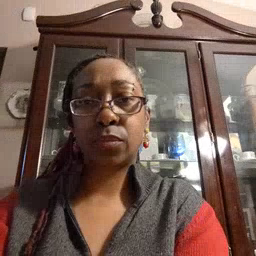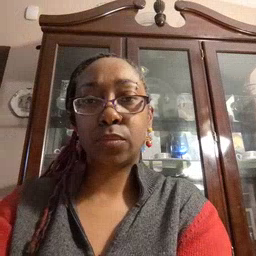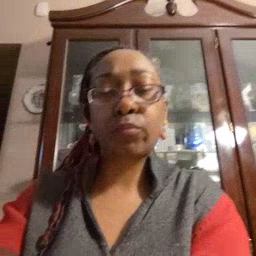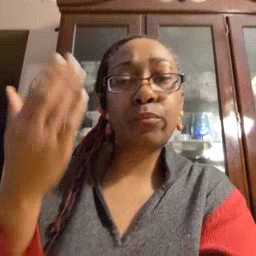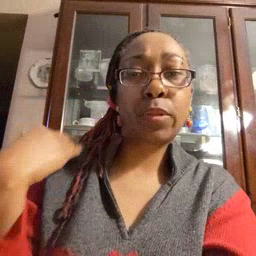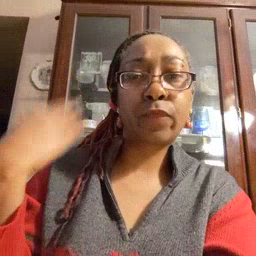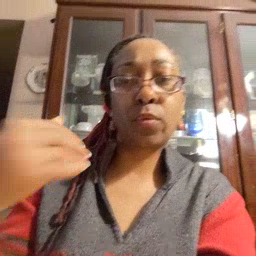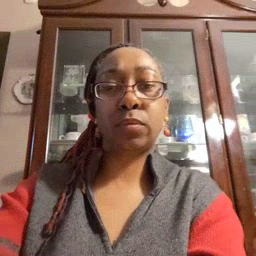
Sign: before